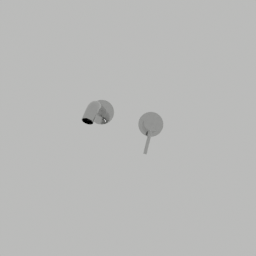
Label: appliances